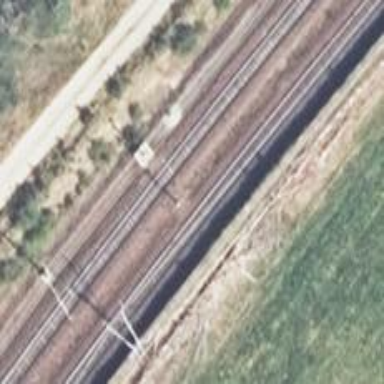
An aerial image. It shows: Railway signal.